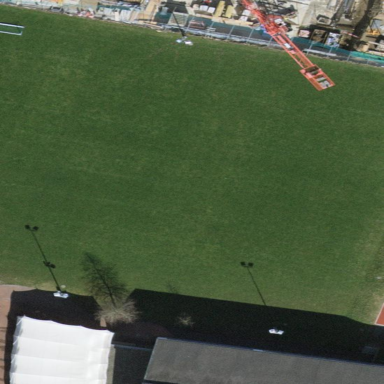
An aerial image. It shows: Tennis court on pitch.